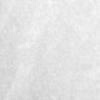
Label: no_change